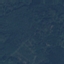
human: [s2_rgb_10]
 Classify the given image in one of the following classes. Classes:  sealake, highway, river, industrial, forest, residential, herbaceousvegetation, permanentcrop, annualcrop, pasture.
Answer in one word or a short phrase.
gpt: Forest